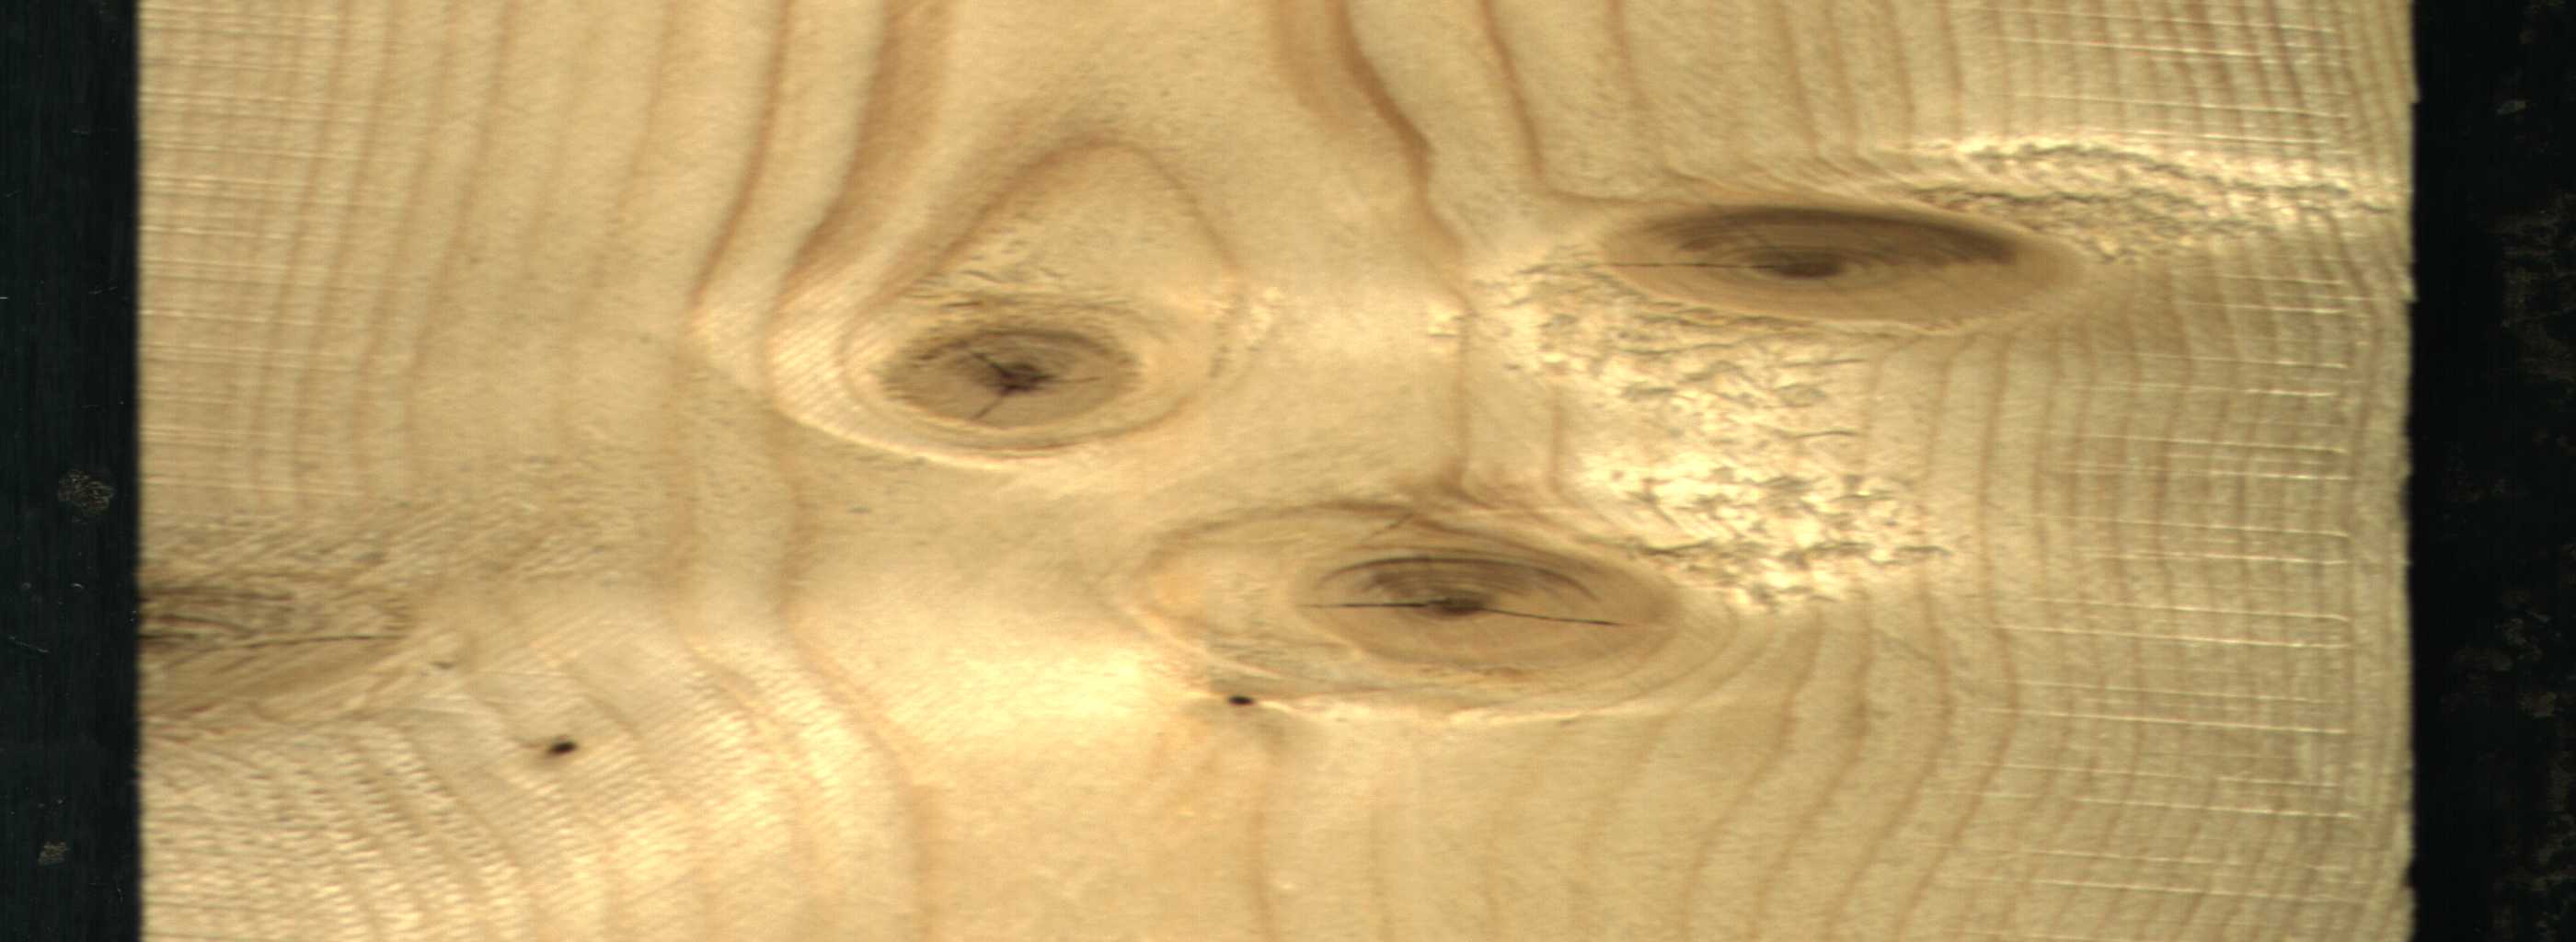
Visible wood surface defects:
knot_with_crack
knot_with_crack
knot_with_crack
Live_Knot
Live_Knot
Live_Knot
Live_Knot
Live_Knot